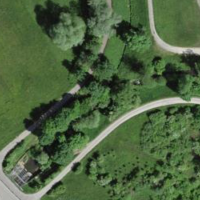
EUNIS habitat code: 25
Species observed at this site:
Calopteryx virgo
Gryllus campestris